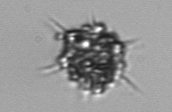
Label: Dictyocha